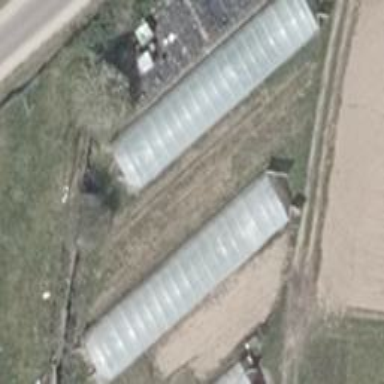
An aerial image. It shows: Greenhouse.